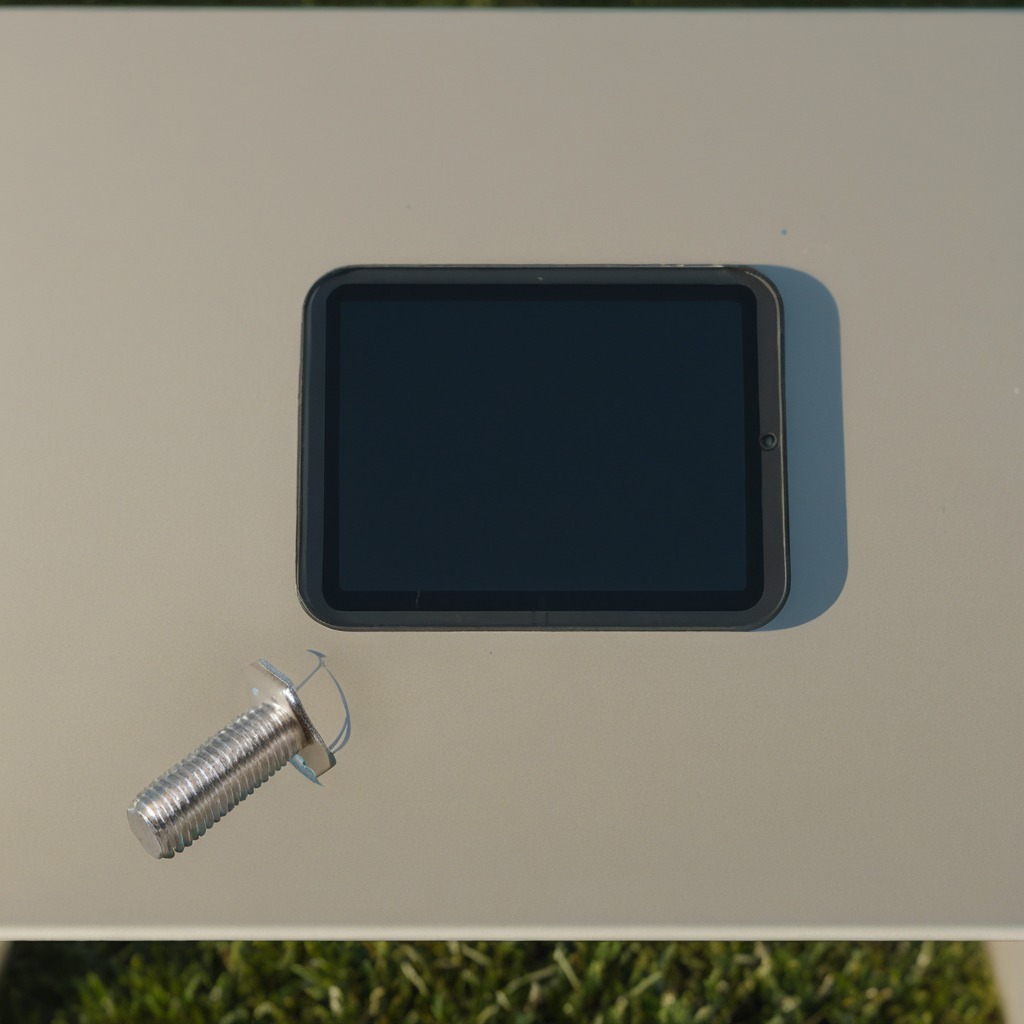
A metal screw is lying on a clean utility table in a temporary outdoor tool station afternoon light present textured surface.